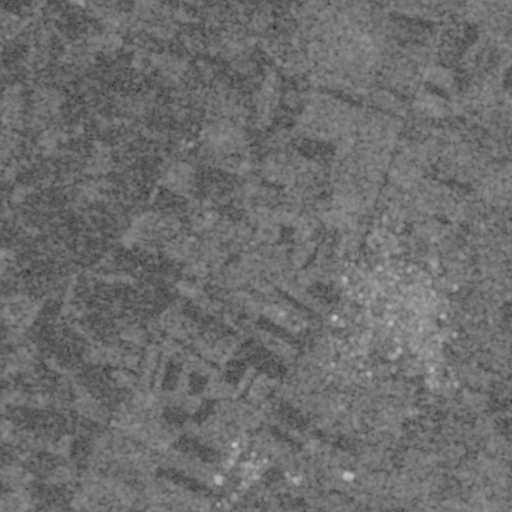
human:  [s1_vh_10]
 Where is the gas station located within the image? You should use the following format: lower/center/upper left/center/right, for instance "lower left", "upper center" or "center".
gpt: The gas station is located in the upper right of the image.
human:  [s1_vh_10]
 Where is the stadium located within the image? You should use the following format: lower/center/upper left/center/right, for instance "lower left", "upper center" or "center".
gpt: The stadium is located in the lower right of the image.
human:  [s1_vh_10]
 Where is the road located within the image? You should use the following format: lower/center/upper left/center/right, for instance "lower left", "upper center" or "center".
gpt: There is no road in the image.

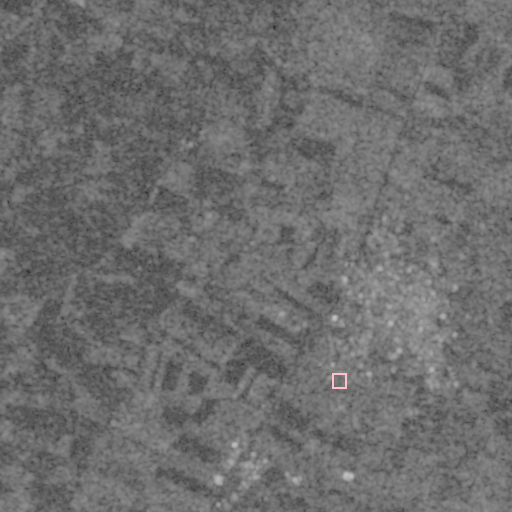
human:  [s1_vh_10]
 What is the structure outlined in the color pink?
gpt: The structure outlined in pink is a park.
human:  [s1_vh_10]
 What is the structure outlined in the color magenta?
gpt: There is no magenta outline.